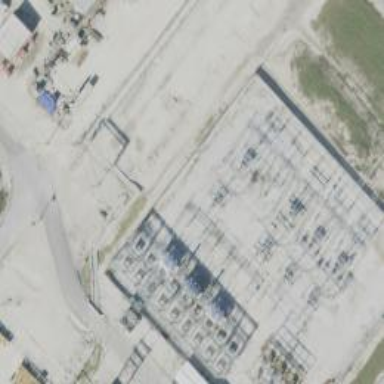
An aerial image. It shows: Switch used for power control.